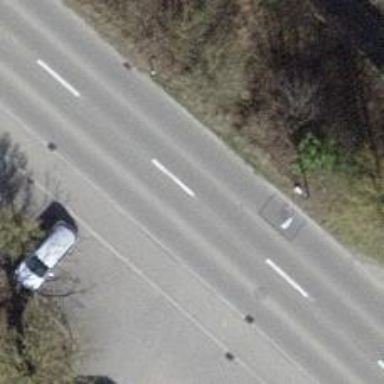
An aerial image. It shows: Secondary road with asphalt surface and sidewalks on both sides.